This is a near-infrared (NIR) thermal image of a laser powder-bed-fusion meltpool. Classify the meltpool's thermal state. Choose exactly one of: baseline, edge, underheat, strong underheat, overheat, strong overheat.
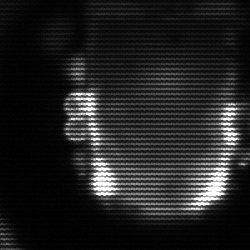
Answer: baseline